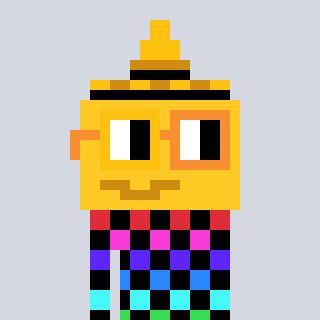
a pixel art character with square yellow and orange glasses, a mustard-shaped head and a blue-colored body on a cool background